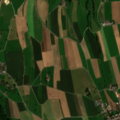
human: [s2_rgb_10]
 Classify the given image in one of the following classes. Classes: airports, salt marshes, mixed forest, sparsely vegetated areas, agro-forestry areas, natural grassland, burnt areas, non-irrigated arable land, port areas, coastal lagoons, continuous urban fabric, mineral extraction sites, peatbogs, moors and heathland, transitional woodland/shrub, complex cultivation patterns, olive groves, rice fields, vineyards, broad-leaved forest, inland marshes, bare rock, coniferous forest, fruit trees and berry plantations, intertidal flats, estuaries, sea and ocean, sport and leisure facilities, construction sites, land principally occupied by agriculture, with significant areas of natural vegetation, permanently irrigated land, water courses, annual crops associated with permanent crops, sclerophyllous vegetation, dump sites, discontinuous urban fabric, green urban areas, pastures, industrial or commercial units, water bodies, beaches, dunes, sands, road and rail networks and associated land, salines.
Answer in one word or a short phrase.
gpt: discontinuous urban fabric, non-irrigated arable land, complex cultivation patterns